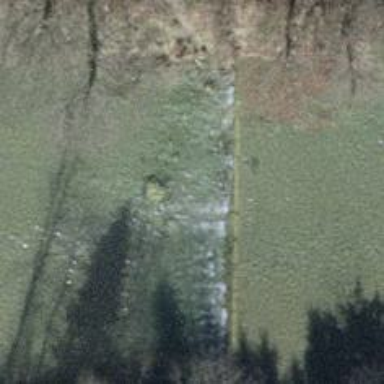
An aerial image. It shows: Weir in waterway.